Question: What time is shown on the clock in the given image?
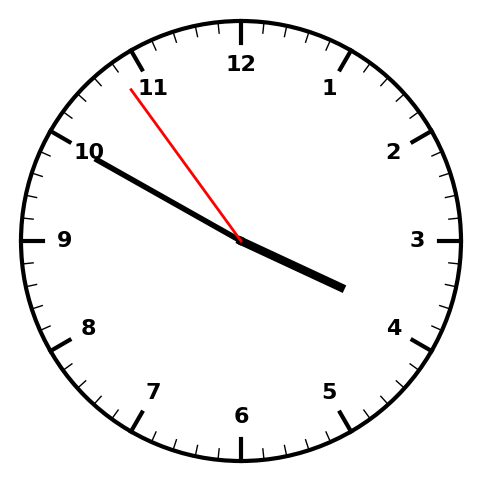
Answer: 03:49:54